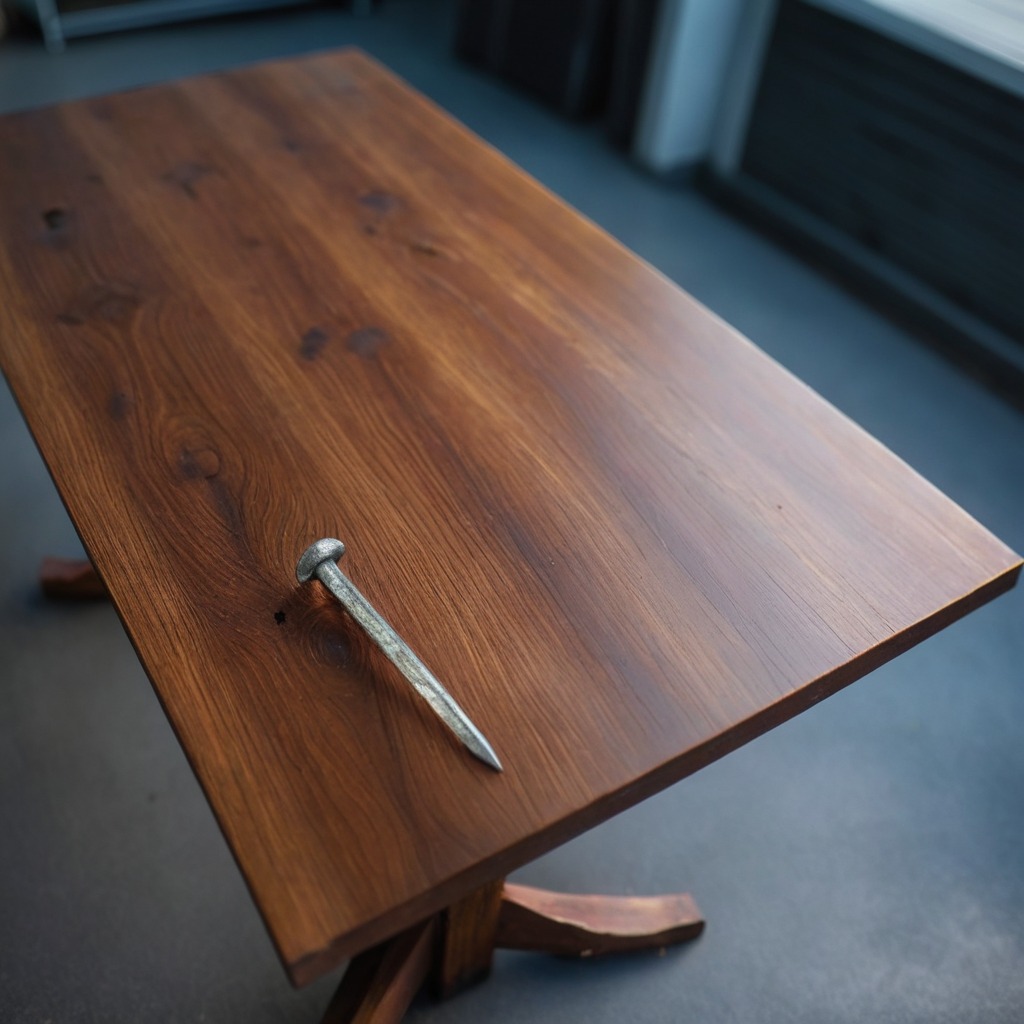
An iron nail is lying on the old table.